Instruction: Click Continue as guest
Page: checkout
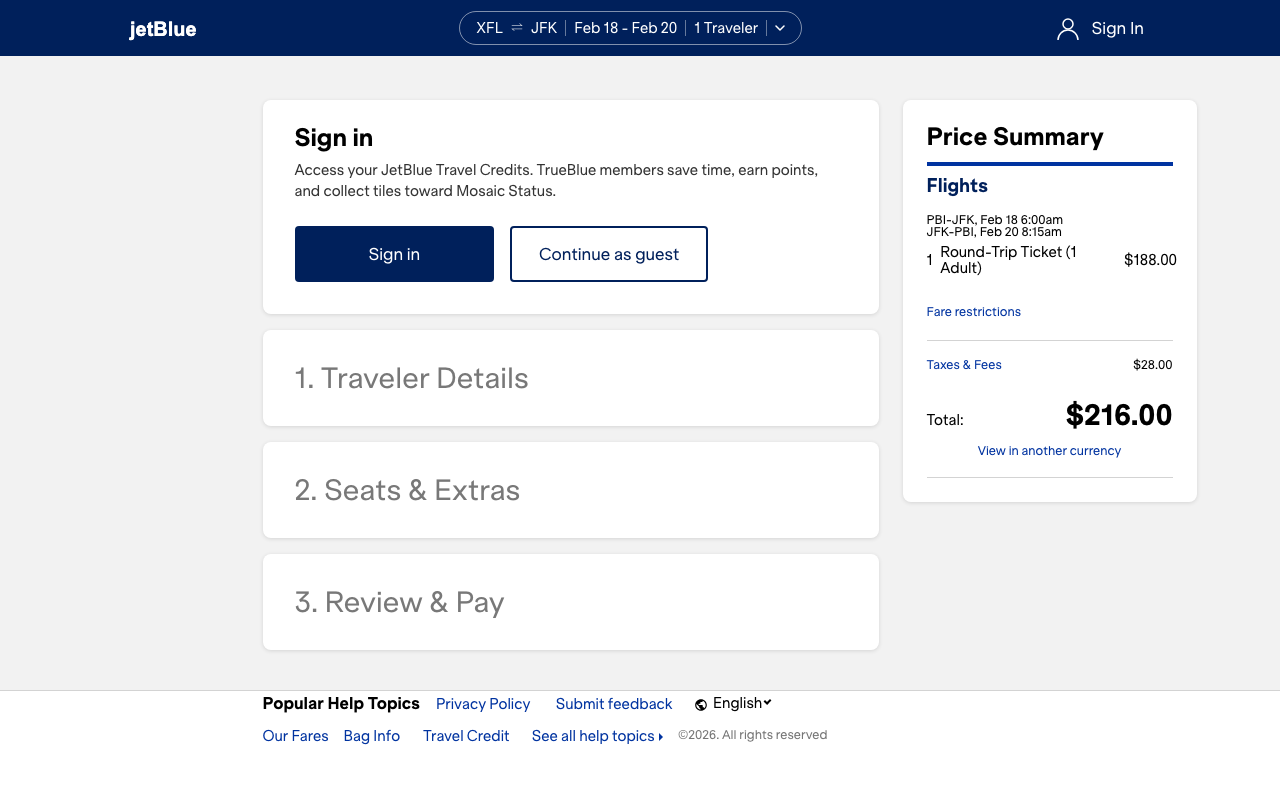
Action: click